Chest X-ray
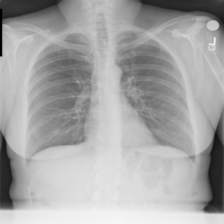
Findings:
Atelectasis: negative
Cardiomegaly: negative
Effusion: negative
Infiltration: negative
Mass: negative
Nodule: negative
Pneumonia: negative
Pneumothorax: negative
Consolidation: negative
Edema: negative
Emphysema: negative
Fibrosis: negative
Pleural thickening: negative
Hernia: negative